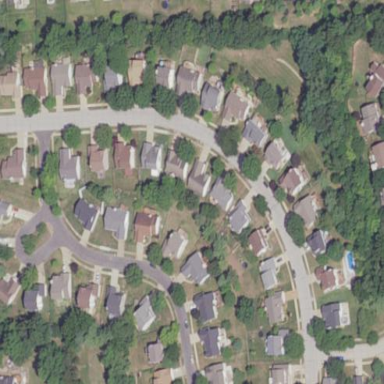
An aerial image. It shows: Residential area composed of single-family homes.